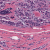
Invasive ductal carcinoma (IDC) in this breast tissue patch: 1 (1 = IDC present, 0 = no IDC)